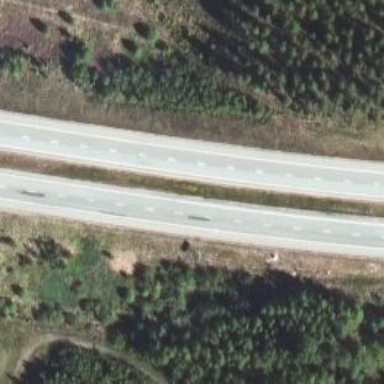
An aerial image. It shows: Asphalt motorway.